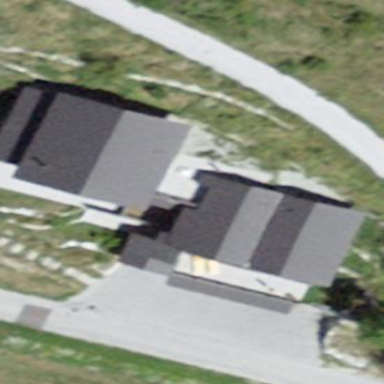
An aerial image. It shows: Detached building with gabled roof.